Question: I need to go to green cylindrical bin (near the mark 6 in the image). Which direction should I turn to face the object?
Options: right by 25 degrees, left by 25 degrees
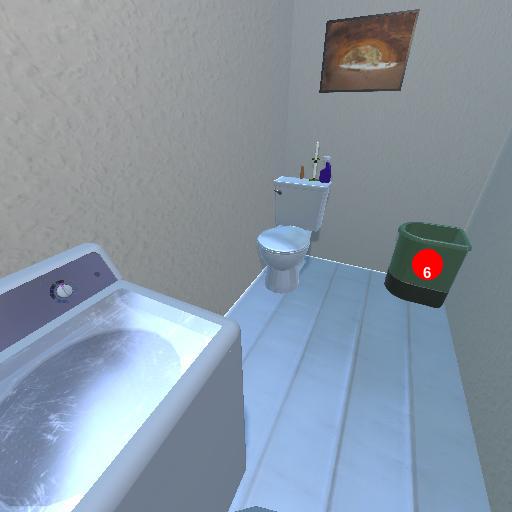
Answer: right by 25 degrees